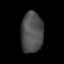
Tissue: lung
Cell type: Epithelial cells
Senescence score: 0.202
Nuclear area (px): 882
Mean DAPI intensity: 78.765